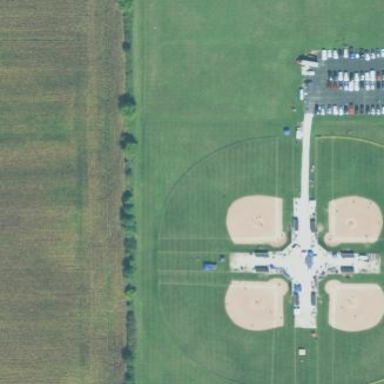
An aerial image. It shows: Softball pitch for leisure land activities.